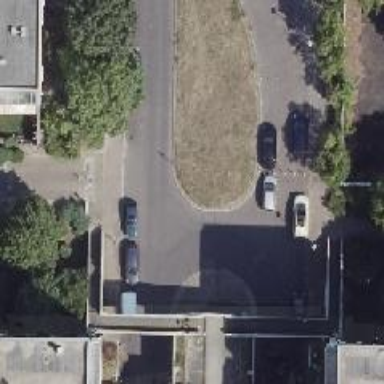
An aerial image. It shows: Residential road with asphalt surface. It is dual carriageway with right-side lane for parking.